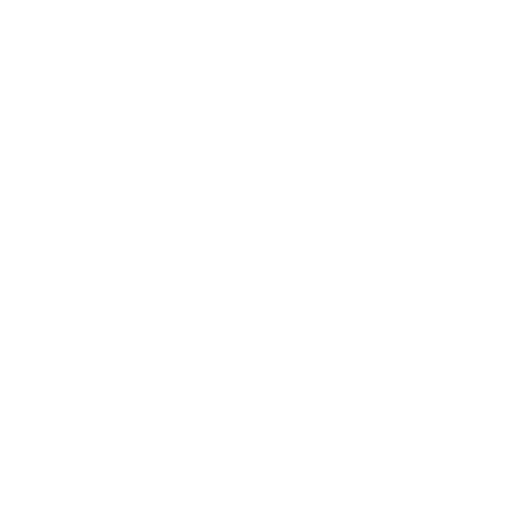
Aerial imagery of gap in Nevada named Wagon Gap containing only shrub